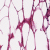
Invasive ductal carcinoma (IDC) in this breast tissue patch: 0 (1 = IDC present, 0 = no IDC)